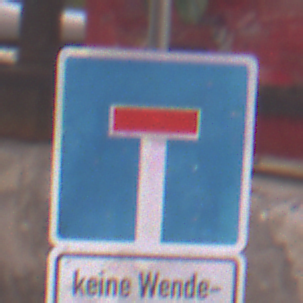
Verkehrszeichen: Sackgasse
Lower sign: HinweisGeaenderteVorfahrtVerkehrsfuehrungVerkehrsregelung3
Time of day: MorningAfternoon
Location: Outdoor (Urban)
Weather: Clear
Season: NotSpecified
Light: Natural